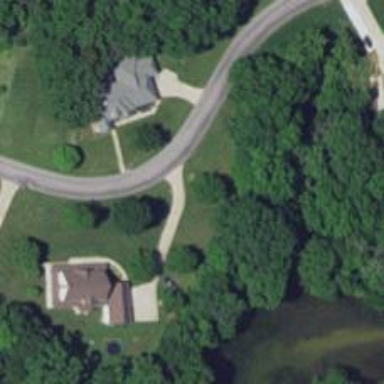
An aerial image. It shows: Driveway leading to service road.